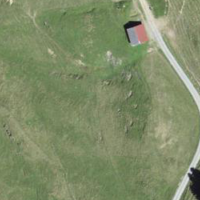
EUNIS habitat code: 24
Species observed at this site:
Caltha palustris